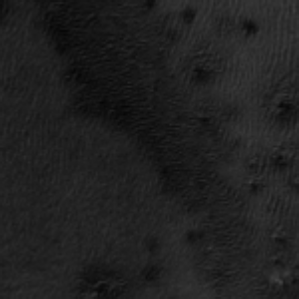
Label: frost